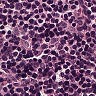
Metastatic tissue present: no